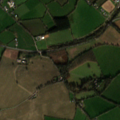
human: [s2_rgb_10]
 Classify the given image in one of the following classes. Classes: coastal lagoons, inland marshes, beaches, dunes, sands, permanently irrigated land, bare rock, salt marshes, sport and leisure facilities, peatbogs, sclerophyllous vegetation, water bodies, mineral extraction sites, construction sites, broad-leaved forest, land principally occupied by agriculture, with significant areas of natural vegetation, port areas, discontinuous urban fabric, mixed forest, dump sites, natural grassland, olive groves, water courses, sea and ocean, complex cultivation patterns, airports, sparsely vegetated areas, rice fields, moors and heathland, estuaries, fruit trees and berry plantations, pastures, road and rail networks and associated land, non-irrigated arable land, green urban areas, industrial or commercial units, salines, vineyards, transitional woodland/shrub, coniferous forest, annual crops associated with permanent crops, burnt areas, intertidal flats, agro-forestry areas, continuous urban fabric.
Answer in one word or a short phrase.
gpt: non-irrigated arable land, pastures